Question: My task is to create a static method named "dupWords" that gets a strings as a parameter and returns how many times a word is at the same string. Now the catch is, that I need to return it as a Two-dimensional array, that have 2 columns and the rows will be how many different sub strings are in the string...
for example: "abcd xyz abcd abcd def xyz"
this will be the pairs [0][3] [5][2] [19][01] the first pair means that the word "abcd" appears 3 times and state at the index 0 (and you get the rest..)
this is an image of the two-dimensional array: (the text is in hebrew but you can see the drawing)

I started something...you will probably think its way off :/ (its just some start)
I think I didn't really understand how to deal with the two-dimensional array..
'''
public static int[][] dupWords (String str) {
String [] stringArray = str.split(" ");
int countWords = 0;
int index = 0;
int [][] retArr;
for (int i = 0; i < stringArray.length; i++) {
for (int j = 0; j < stringArray.length; j++) {
if (stringArray[i].equalsIgnoreCase(stringArray[j])){
countWords++;
index = stringArray[i].indexOf(str);
}
}
}
}
'''
Please help,
thankss
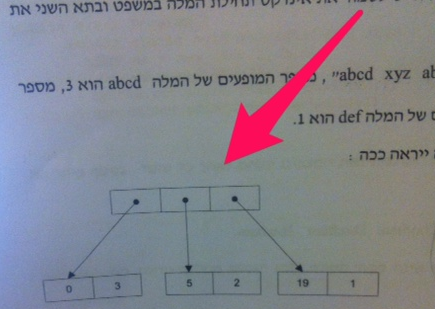
Answer: Find the number of unique words.
You can do it, by putting all the words from the 'stringArray' to a hashmap. The hashmap will come handy later.
Create an array like that retArr = new int[unique][2];
Complete solution below (beware, I didn't even compile it!)
'''
public static int[][] dupWords (String str) {
String [] stringArray = str.split(" ");
int countWords = 0;
int index = 0;
HashMap<String, Integer> indexMap = new HashMap<String, Integer>();
HashMap<String, Integer> countMap = new HashMap<String, Integer>();
int index = 0;
for (int i = 0; i < stringArray.size(); i++) {
String s = stringArray[i];
if (!indexMap .containsKey(s)) {
indexMap.put(s, index);
countMap.put(s, 1);
}
else {
int cnt = countMap.get(s);
countMap.put(s, cnt+1);
}
index += s.length() + 1;
}
int [][] retArr = new int[map.size()][2];
for (int i = 0; i < stringArray.size(); i++) {
String s = stringArray[i];
retArr[i][0] = indexMap.get(s);
retArr[i][1] = countMap.get(s);
}
return retArr;
}
'''
Now, without HashMap, or any other dynamic structure it's quite difficult to do. The easiest approach is to create a bigger than necessary array and at the end trim it. This could look like this.
'''
public static int[][] dupWords (String str) {
String [] stringArray = str.split(" ");
int countWords = 0;
int index = 0;
int [][] retArr = new int[stringArray.size()][2];
int uniqeWords = 0;
for (int i = 0; i < stringArray.size(); i++) {
String s = stringArray[i];
if (s != null) {
retArr[uniqueWords][0] = str.indexOf(s);
int cnt = 1;
for (int j = i + 1; j < stringArray.size(); j++) {
if (s.equalsIgnoreCase(stringArray[j])) {
stringArray[j] = null;
cnt++;
}
}
retArr[uniqueWords][1] = cnt;
uniqueWords++;
}
}
int[][] newRetArr = new int[uniqueWords][2];
for (int i = 0; i < uniqueWords; i++) {
newRetArr[i][0] = retArr[i][0];
newRetArr[i][1] = retArr[i][1];
}
return newRetArr;
}
'''